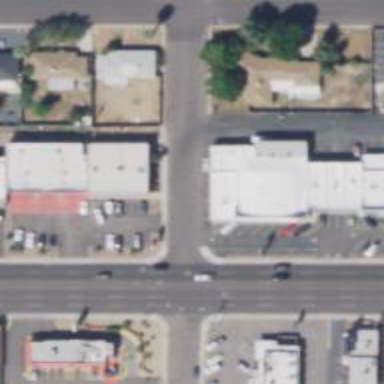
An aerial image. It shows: Alley classified as service road.